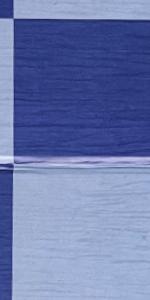
Label: Empty